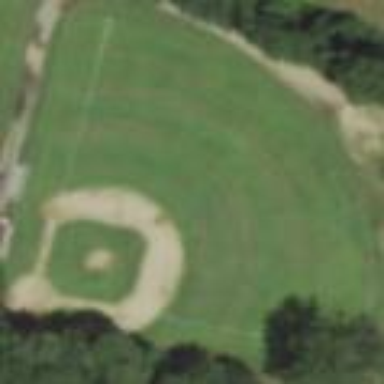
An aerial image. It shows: Baseball pitch for leisure land activities.